Question: I have the following code to send a TCP/IP message to a specific IP Address and Port:
'''
public bool sendTCPMessage(string ip_address, string port, string transaction_id, string customer_username, DateTime date)
{
bool success = false;
try
{
int converted_port = Convert.ToInt32(port);
string converted_date = date.ToString("dd/MM/yyyy HH:mm:ss", CultureInfo.InvariantCulture);
JObject obj = new JObject();
obj["Transaction_Status"] = "Paid";
obj["Transaction_ID"] = transaction_id;
obj["Processed_Date"] = converted_date;
obj["Customer_Username"] = customer_username;
JSONMobile json_mobile = new JSONMobile();
string json = json_mobile.SerializeToString(obj);
TcpClient client = new TcpClient(ip_address, converted_port);
Byte[] message = System.Text.Encoding.ASCII.GetBytes(json);
NetworkStream stream = client.GetStream();
stream.Write(message, 0, message.Length);
stream.Close();
client.Close();
success = true;
}
catch (Exception)
{
success = false;
}
return success;
}
'''
Now, let us assume that I pass the ip_address as '127.0.0.1' and the port as '1'. When the method executes, I am getting the following exception:

Is this happenning because there is no one listening at the other end? If yes, how can I set up a server at that ip address (ok, not 0.0.0.45 but 127.0.0.1) and port number to accept the message and reply to it? Thank you :)
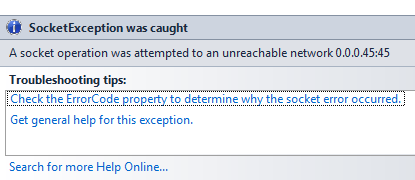
Answer: You'd need a <URL>
Also as a side note using Port 1 would be bad practice, low port numbers are usually reserved for system stuff or standard protocols such as 'telnet', 'ftp', 'http' etc.